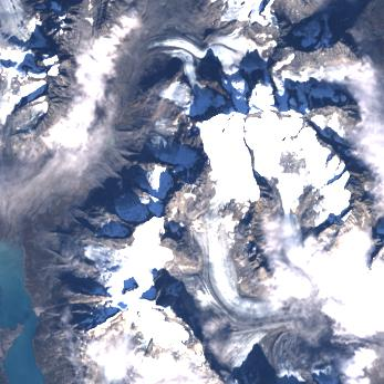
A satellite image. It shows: Stunning view of glacier.